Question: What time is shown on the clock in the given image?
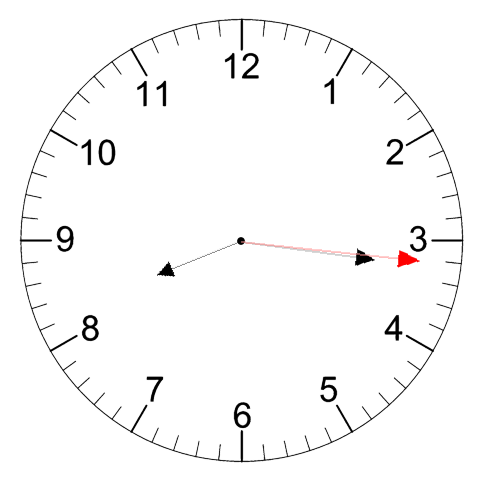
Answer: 08:16:16